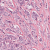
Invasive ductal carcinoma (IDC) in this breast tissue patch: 1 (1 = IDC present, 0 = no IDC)